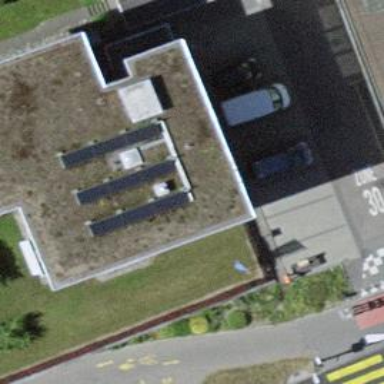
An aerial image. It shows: Solar power generator using photovoltaic method with solar photovoltaic panel types.